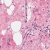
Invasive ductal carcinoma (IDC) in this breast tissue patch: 0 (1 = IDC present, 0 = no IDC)